Question: This sounds like a trivial question but I googled about it and found nothing that helped me.
Nothing gets printed in my console. It was working just fine yesterday. I haven't made any changes to my RAD.
Even the system.out statements do not get printed in the console. I debugged to make sure it hits the system.out statement.
I have confirmed that the console I am looking at for output is the console for the websphere as shown in the picture.
I am using RAD 8 and websphere app server7.

The log file(SystemOut.log)
'''
************ Start Display Current Environment ************
WebSphere Platform 7.0.0.11 [BASE 7.0.0.11 cf111021.10] running with process name 2UA2060KBLNode01CellUA2060KBLNode01\server1 and process id 2796
Host Operating System is Windows 7, version 6.1 build 7601 Service Pack 1
Java version = 1.6.0, Java Compiler = j9jit24, Java VM name = IBM J9 VM
was.install.root = C:\Program Files (x86)\IBM\SDP
untimesase_v7
user.install.root = C:\Program Files (x86)\IBM\SDP
untimesase_v7\profiles\AppSrv01
Java Home = C:\Program Files (x86)\IBM\SDP
untimesase_v7\java\jre
ws.ext.dirs = C:\Program Files (x86)\IBM\SDP
untimesase_v7/java/lib;C:\Program Files (x86)\IBM\SDP
untimesase_v7\profiles\AppSrv01/classes;C:\Program Files (x86)\IBM\SDP
untimesase_v7/classes;C:\Program Files (x86)\IBM\SDP
untimesase_v7/lib;C:\Program Files (x86)\IBM\SDP
untimesase_v7/installedChannels;C:\Program Files (x86)\IBM\SDP
untimesase_v7/lib/ext;C:\Program Files (x86)\IBM\SDP
untimesase_v7/web/help;C:\Program Files (x86)\IBM\SDP
untimesase_v7/deploytool/itp/plugins/com.ibm.etools.ejbdeploy/runtime
Classpath = C:\Program Files (x86)\IBM\SDP
untimesase_v7\profiles\AppSrv01/properties;C:\Program Files (x86)\IBM\SDP
untimesase_v7/properties;C:\Program Files (x86)\IBM\SDP
untimesase_v7/lib/startup.jar;C:\Program Files (x86)\IBM\SDP
untimesase_v7/lib/bootstrap.jar;C:\Program Files (x86)\IBM\SDP
untimesase_v7/lib/jsf-nls.jar;C:\Program Files (x86)\IBM\SDP
untimesase_v7/lib/lmproxy.jar;C:\Program Files (x86)\IBM\SDP
untimesase_v7/lib/urlprotocols.jar;C:\Program Files (x86)\IBM\SDP
untimesase_v7/deploytool/itp/batchboot.jar;C:\Program Files (x86)\IBM\SDP
untimesase_v7/deploytool/itp/batch2.jar;C:\Program Files (x86)\IBM\SDP
untimesase_v7/java/lib/tools.jar
Java Library path = C:\Program Files (x86)\IBM\SDP
untimesase_v7\java\jrein;.;C:\Program Files (x86)\IBM\SDP
untimesase_v7in;C:\Program Files (x86)\IBM\SDP
untimesase_v7\javain;C:\Program Files (x86)\IBM\SDP
untimesase_v7\java\jrein;C:pp\RPM0C0\product .2.0\client_1in;C:pp\RPM0C0\product .2.0\client_2;C:\Windows\system32;C:\Windows;C:\Windows\System32\Wbem;C:\Windows\System32\WindowsPowerShell1.0\;C:\Windows\idmu\common;C:\Windows\SysWow64;C:\Program Files (x86)\Common Files\Roxio Shared\DLLShared\;C:\Program Files (x86)\Common Files\Roxio Shared\DLLShared\;C:\Program Files (x86)\Common Files\Roxio Shared\9.0\DLLShared\;C:\Program Files\SlikSvnin\;C:\Program Files (x86)\Attachmate\Reflection\;C:\Program Files\TortoiseSVNin;
************* End Display Current Environment *************
[2/20/13 14:47:47:370 CST] 0000001e FfdcProvider W com.ibm.ws.ffdc.impl.FfdcProvider logIncident FFDC1003I: FFDC Incident emitted on C:\Program Files (x86)\IBM\SDP
untimesase_v7\profiles\AppSrv01\logs
fdc\server1_33fd33fd_13.02.20_14.47.47.3401796267326710681783.txt com.ibm.ws.webcontainer.filter.WebAppFilterChain.doFilter 89
[2/20/13 14:47:47:470 CST] 0000001e FfdcProvider W com.ibm.ws.ffdc.impl.FfdcProvider logIncident FFDC1003I: FFDC Incident emitted on C:\Program Files (x86)\IBM\SDP
untimesase_v7\profiles\AppSrv01\logs
fdc\server1_33fd33fd_13.02.20_14.47.47.400854812561247672408.txt com.ibm.ws.webcontainer.webapp.WebAppRequestDispatcher.dispatch 428
[2/20/13 14:47:47:500 CST] 0000001e servlet I com.ibm.ws.webcontainer.servlet.ServletWrapper init SRVE0242I: [TOPS-APP] [/TOPS-WEB-RB] [/errorhandling/error.jsp]: Initialization successful.
[2/20/13 14:48:30:422 CST] 0000001e servlet I com.ibm.ws.webcontainer.servlet.ServletWrapper init SRVE0242I: [TOPS-APP] [/TOPS-WEB-RB] [/F_login.jsp]: Initialization successful.
[2/20/13 14:48:32:392 CST] 0000001c servlet I com.ibm.ws.webcontainer.servlet.ServletWrapper init SRVE0242I: [TOPS-APP] [/TOPS-WEB-RB] [FilterProxyServlet]: Initialization successful.
[2/20/13 14:48:32:402 CST] 0000001c servlet I com.ibm.ws.webcontainer.servlet.ServletWrapper init SRVE0242I: [TOPS-APP] [/TOPS-WEB-RB] [/index.jsp]: Initialization successful.
[2/20/13 14:48:32:472 CST] 0000001c servlet I com.ibm.ws.webcontainer.servlet.ServletWrapper init SRVE0242I: [TOPS-APP] [/TOPS-WEB-RB] [/servicecentral/common/topMenu.jsp]: Initialization successful.
[2/20/13 14:48:32:512 CST] 0000001c servlet I com.ibm.ws.webcontainer.servlet.ServletWrapper init SRVE0242I: [TOPS-APP] [/TOPS-WEB-RB] [/servicecentral/common/sideMenu.jsp]: Initialization successful.
[2/20/13 14:48:32:522 CST] 0000001c DebugProxy I com.dps.nom.dops.util.DebugProxy invoke Calling public Map getIntlPlanningBlocks(...);
[2/20/13 14:48:32:792 CST] 0000001c HibernateAbst I com.dps.nom.dops.dao.hibernate.HibernateAbstractTOPSDAO createCriteria setting CacheMode.REFRESH, cacheable = false
[2/20/13 14:48:32:802 CST] 0000001c HibernateAbst I com.dps.nom.dops.dao.hibernate.HibernateAbstractTOPSDAO createCriteria setting CacheMode.REFRESH, cacheable = false
[2/20/13 14:48:32:932 CST] 0000001c DebugProxy I com.dps.nom.dops.util.DebugProxy invoke Exiting public Map getIntlPlanningBlocks(...); -- 410ms.
[2/20/13 14:48:32:932 CST] 0000001c DebugProxy I com.dps.nom.dops.util.DebugProxy closeSession flushing
[2/20/13 14:48:32:932 CST] 0000001c DebugProxy I com.dps.nom.dops.util.DebugProxy closeSession clearing
[2/20/13 14:48:32:932 CST] 0000001c DebugProxy I com.dps.nom.dops.util.DebugProxy closeSession closing
[2/20/13 14:48:32:942 CST] 0000001c DebugProxy I com.dps.nom.dops.util.DebugProxy invoke Calling public String getLatestIntl7DayJobId(...);
[2/20/13 14:48:32:992 CST] 0000001c DebugProxy I com.dps.nom.dops.util.DebugProxy invoke Exiting public String getLatestIntl7DayJobId(...); -- 50ms.
[2/20/13 14:48:32:992 CST] 0000001c DebugProxy I com.dps.nom.dops.util.DebugProxy closeSession flushing
[2/20/13 14:48:32:992 CST] 0000001c DebugProxy I com.dps.nom.dops.util.DebugProxy closeSession clearing
[2/20/13 14:48:33:002 CST] 0000001c DebugProxy I com.dps.nom.dops.util.DebugProxy closeSession closing
[2/20/13 14:48:33:032 CST] 0000001c servlet I com.ibm.ws.webcontainer.servlet.ServletWrapper init SRVE0242I: [TOPS-APP] [/TOPS-WEB-RB] [/servicecentral/common/displayErrors.jsp]: Initialization successful.
[2/20/13 14:48:33:052 CST] 0000001c servlet I com.ibm.ws.webcontainer.servlet.ServletWrapper init SRVE0242I: [TOPS-APP] [/TOPS-WEB-RB] [/servicecentral/main/indexDetails.jsp]: Initialization successful.
[2/20/13 14:48:33:082 CST] 0000001c servlet I com.ibm.ws.webcontainer.servlet.ServletWrapper init SRVE0242I: [TOPS-APP] [/TOPS-WEB-RB] [/servicecentral/common/bottomFooter.jsp]: Initialization successful.
[2/20/13 14:48:37:892 CST] 0000002f DebugProxy I com.dps.nom.dops.util.DebugProxy invoke Calling public String getLatestIntl7DayJobId(...);
[2/20/13 14:48:37:912 CST] 0000002f DebugProxy I com.dps.nom.dops.util.DebugProxy invoke Exiting public String getLatestIntl7DayJobId(...); -- 20ms.
[2/20/13 14:48:37:912 CST] 0000002f DebugProxy I com.dps.nom.dops.util.DebugProxy closeSession flushing
[2/20/13 14:48:37:922 CST] 0000002f DebugProxy I com.dps.nom.dops.util.DebugProxy closeSession clearing
[2/20/13 14:48:37:922 CST] 0000002f DebugProxy I com.dps.nom.dops.util.DebugProxy closeSession closing
[2/20/13 14:48:38:582 CST] 0000002f DebugProxy I com.dps.nom.dops.util.DebugProxy invoke Calling public boolean isItTime2ShutDownUpdates(...);
[2/20/13 14:48:38:632 CST] 0000002f DebugProxy I com.dps.nom.dops.util.DebugProxy invoke Exiting public boolean isItTime2ShutDownUpdates(...); -- 50ms.
[2/20/13 14:48:38:632 CST] 0000002f DebugProxy I com.dps.nom.dops.util.DebugProxy closeSession flushing
[2/20/13 14:48:38:632 CST] 0000002f DebugProxy I com.dps.nom.dops.util.DebugProxy closeSession clearing
[2/20/13 14:48:38:632 CST] 0000002f DebugProxy I com.dps.nom.dops.util.DebugProxy closeSession closing
[2/20/13 14:48:38:642 CST] 0000002f DebugProxy I com.dps.nom.dops.util.DebugProxy invoke Calling public String getLatestIntl7DayJobId(...);
[2/20/13 14:48:40:762 CST] 0000002f DebugProxy I com.dps.nom.dops.util.DebugProxy invoke Exiting public String getLatestIntl7DayJobId(...); -- 2120ms.
[2/20/13 14:48:40:772 CST] 0000002f DebugProxy I com.dps.nom.dops.util.DebugProxy closeSession flushing
[2/20/13 14:48:40:772 CST] 0000002f DebugProxy I com.dps.nom.dops.util.DebugProxy closeSession clearing
[2/20/13 14:48:40:772 CST] 0000002f DebugProxy I com.dps.nom.dops.util.DebugProxy closeSession closing
[2/20/13 14:48:40:842 CST] 0000002f servlet I com.ibm.ws.webcontainer.servlet.ServletWrapper init SRVE0242I: [TOPS-APP] [/TOPS-WEB-RB] [/servicecentral/international/routing/add_routing/route_mode_selection.jsp]: Initialization successful.
[2/20/13 14:48:47:333 CST] 0000002f DebugProxy I com.dps.nom.dops.util.DebugProxy invoke Calling public Date getCurrentDateFromDBSysDate(...);
[2/20/13 14:48:47:403 CST] 0000002f DebugProxy I com.dps.nom.dops.util.DebugProxy invoke Exiting public Date getCurrentDateFromDBSysDate(...); -- 60ms.
[2/20/13 14:48:47:413 CST] 0000002f DebugProxy I com.dps.nom.dops.util.DebugProxy closeSession flushing
[2/20/13 14:48:47:413 CST] 0000002f DebugProxy I com.dps.nom.dops.util.DebugProxy closeSession clearing
[2/20/13 14:48:47:413 CST] 0000002f DebugProxy I com.dps.nom.dops.util.DebugProxy closeSession closing
[2/20/13 14:48:47:423 CST] 0000002f DebugProxy I com.dps.nom.dops.util.DebugProxy invoke Calling public String getLatestIntl7DayJobId(...);
[2/20/13 14:48:47:453 CST] 0000002f DebugProxy I com.dps.nom.dops.util.DebugProxy invoke Exiting public String getLatestIntl7DayJobId(...); -- 30ms.
[2/20/13 14:48:47:463 CST] 0000002f DebugProxy I com.dps.nom.dops.util.DebugProxy closeSession flushing
[2/20/13 14:48:47:463 CST] 0000002f DebugProxy I com.dps.nom.dops.util.DebugProxy closeSession clearing
[2/20/13 14:48:47:463 CST] 0000002f DebugProxy I com.dps.nom.dops.util.DebugProxy closeSession closing
[2/20/13 14:48:47:503 CST] 0000002f servlet I com.ibm.ws.webcontainer.servlet.ServletWrapper init SRVE0242I: [TOPS-APP] [/TOPS-WEB-RB] [/servicecentral/international/routing/add_routing/enter_routing_info.jsp]: Initialization successful.
[2/20/13 14:48:47:553 CST] 0000002f servlet I com.ibm.ws.webcontainer.servlet.ServletWrapper init SRVE0242I: [TOPS-APP] [/TOPS-WEB-RB] [/servicecentral/common/singleFacilitySelect.jsp]: Initialization successful.
[2/20/13 14:48:47:577 CST] 0000002f DebugProxy I com.dps.nom.dops.util.DebugProxy invoke Calling public FacilityTO[] getFacilities(...);
[2/20/13 14:48:47:655 CST] 0000002f HibernateAbst I com.dps.nom.dops.dao.hibernate.HibernateAbstractTOPSDAO createCriteria setting CacheMode.REFRESH, cacheable = false
[2/20/13 14:48:47:665 CST] 0000002f HibernateAbst I com.dps.nom.dops.dao.hibernate.HibernateAbstractTOPSDAO createCriteria setting CacheMode.REFRESH, cacheable = false
[2/20/13 14:48:47:845 CST] 0000002f DebugProxy I com.dps.nom.dops.util.DebugProxy invoke Exiting public FacilityTO[] getFacilities(...); -- 266ms.
[2/20/13 14:48:47:845 CST] 0000002f DebugProxy I com.dps.nom.dops.util.DebugProxy closeSession flushing
[2/20/13 14:48:47:845 CST] 0000002f DebugProxy I com.dps.nom.dops.util.DebugProxy closeSession clearing
[2/20/13 14:48:47:845 CST] 0000002f DebugProxy I com.dps.nom.dops.util.DebugProxy closeSession closing
[2/20/13 14:48:47:895 CST] 0000002f servlet I com.ibm.ws.webcontainer.servlet.ServletWrapper init SRVE0242I: [TOPS-APP] [/TOPS-WEB-RB] [/servicecentral/common/selectEntityTile.jsp]: Initialization successful.
[2/20/13 14:48:47:925 CST] 0000002f DebugProxy I com.dps.nom.dops.util.DebugProxy invoke Calling public FacilityTO[] getFacilities(...);
[2/20/13 14:48:48:015 CST] 0000002f HibernateAbst I com.dps.nom.dops.dao.hibernate.HibernateAbstractTOPSDAO createCriteria setting CacheMode.REFRESH, cacheable = false
[2/20/13 14:48:48:015 CST] 0000002f HibernateAbst I com.dps.nom.dops.dao.hibernate.HibernateAbstractTOPSDAO createCriteria setting CacheMode.REFRESH, cacheable = false
[2/20/13 14:48:49:365 CST] 0000002f DebugProxy I com.dps.nom.dops.util.DebugProxy invoke Exiting public FacilityTO[] getFacilities(...); -- 1430ms.
[2/20/13 14:48:49:365 CST] 0000002f DebugProxy I com.dps.nom.dops.util.DebugProxy closeSession flushing
[2/20/13 14:48:49:365 CST] 0000002f DebugProxy I com.dps.nom.dops.util.DebugProxy closeSession clearing
[2/20/13 14:48:49:375 CST] 0000002f DebugProxy I com.dps.nom.dops.util.DebugProxy closeSession closing
[2/20/13 14:48:49:465 CST] 0000002f DebugProxy I com.dps.nom.dops.util.DebugProxy invoke Calling public String[] getInternationalMailClasses(...);
[2/20/13 14:48:49:465 CST] 0000002f HibernateAbst I com.dps.nom.dops.dao.hibernate.HibernateAbstractTOPSDAO createCriteria setting CacheMode.REFRESH, cacheable = false
[2/20/13 14:48:49:465 CST] 0000002f HibernateAbst I com.dps.nom.dops.dao.hibernate.HibernateAbstractTOPSDAO createCriteria setting CacheMode.REFRESH, cacheable = false
[2/20/13 14:48:49:615 CST] 0000002f DebugProxy I com.dps.nom.dops.util.DebugProxy invoke Exiting public String[] getInternationalMailClasses(...); -- 150ms.
[2/20/13 14:48:49:625 CST] 0000002f DebugProxy I com.dps.nom.dops.util.DebugProxy closeSession flushing
[2/20/13 14:48:49:625 CST] 0000002f DebugProxy I com.dps.nom.dops.util.DebugProxy closeSession clearing
[2/20/13 14:48:49:625 CST] 0000002f DebugProxy I com.dps.nom.dops.util.DebugProxy closeSession closing
[2/20/13 14:48:49:665 CST] 0000002f servlet I com.ibm.ws.webcontainer.servlet.ServletWrapper init SRVE0242I: [TOPS-APP] [/TOPS-WEB-RB] [/servicecentral/common/mailHandlingCodesSelect.jsp]: Initialization successful.
[2/20/13 14:48:59:426 CST] 0000001b DebugProxy I com.dps.nom.dops.util.DebugProxy invoke Calling public boolean isItTime2ShutDownUpdates(...);
[2/20/13 14:48:59:466 CST] 0000001b DebugProxy I com.dps.nom.dops.util.DebugProxy invoke Exiting public boolean isItTime2ShutDownUpdates(...); -- 40ms.
[2/20/13 14:48:59:476 CST] 0000001b DebugProxy I com.dps.nom.dops.util.DebugProxy closeSession flushing
[2/20/13 14:48:59:476 CST] 0000001b DebugProxy I com.dps.nom.dops.util.DebugProxy closeSession clearing
[2/20/13 14:48:59:476 CST] 0000001b DebugProxy I com.dps.nom.dops.util.DebugProxy closeSession closing
[2/20/13 14:48:59:486 CST] 0000001b DebugProxy I com.dps.nom.dops.util.DebugProxy invoke Calling public String getLatestIntl7DayJobId(...);
[2/20/13 14:48:59:506 CST] 0000001b DebugProxy I com.dps.nom.dops.util.DebugProxy invoke Exiting public String getLatestIntl7DayJobId(...); -- 20ms.
[2/20/13 14:48:59:516 CST] 0000001b DebugProxy I com.dps.nom.dops.util.DebugProxy closeSession flushing
[2/20/13 14:48:59:516 CST] 0000001b DebugProxy I com.dps.nom.dops.util.DebugProxy closeSession clearing
[2/20/13 14:48:59:516 CST] 0000001b DebugProxy I com.dps.nom.dops.util.DebugProxy closeSession closing
[2/20/13 14:49:03:786 CST] 0000001b ***SystemOut O Hi***
[2/20/13 14:49:03:786 CST] 0000001b DebugProxy I com.dps.nom.dops.util.DebugProxy invoke Calling public String getLatestIntl7DayJobId(...);
[2/20/13 14:49:03:816 CST] 0000001b DebugProxy I com.dps.nom.dops.util.DebugProxy invoke Exiting public String getLatestIntl7DayJobId(...); -- 30ms.
[2/20/13 14:49:03:816 CST] 0000001b DebugProxy I com.dps.nom.dops.util.DebugProxy closeSession flushing
[2/20/13 14:49:03:816 CST] 0000001b DebugProxy I com.dps.nom.dops.util.DebugProxy closeSession clearing
[2/20/13 14:49:03:816 CST] 0000001b DebugProxy I com.dps.nom.dops.util.DebugProxy closeSession closing
[2/20/13 14:49:03:856 CST] 0000001b servlet I com.ibm.ws.webcontainer.servlet.ServletWrapper init SRVE0242I: [TOPS-APP] [/TOPS-WEB-RB] [/servicecentral/international/interline/add_interline_routes.jsp]: Initialization successful.
[2/20/13 14:49:04:926 CST] 0000001b DebugProxy I com.dps.nom.dops.util.DebugProxy invoke Calling public AggregateMailClassTO[] getAggregateMailClassesForDomestic(...);
[2/20/13 14:49:04:926 CST] 0000001b DebugProxy I com.dps.nom.dops.util.DebugProxy invoke Calling public AggregateMailClassTO[] getAggregateMailClassesForDomestic(...);
[2/20/13 14:49:04:936 CST] 0000001b HibernateAbst I com.dps.nom.dops.dao.hibernate.HibernateAbstractTOPSDAO createCriteria setting CacheMode.REFRESH, cacheable = false
[2/20/13 14:49:04:936 CST] 0000001b HibernateAbst I com.dps.nom.dops.dao.hibernate.HibernateAbstractTOPSDAO createCriteria setting CacheMode.REFRESH, cacheable = false
[2/20/13 14:49:05:056 CST] 0000001b DebugProxy I com.dps.nom.dops.util.DebugProxy invoke Exiting public AggregateMailClassTO[] getAggregateMailClassesForDomestic(...); -- 120ms.
[2/20/13 14:49:05:056 CST] 0000001b DebugProxy I com.dps.nom.dops.util.DebugProxy closeSession flushing
[2/20/13 14:49:05:066 CST] 0000001b DebugProxy I com.dps.nom.dops.util.DebugProxy closeSession clearing
[2/20/13 14:49:05:066 CST] 0000001b DebugProxy I com.dps.nom.dops.util.DebugProxy closeSession closing
[2/20/13 14:49:05:066 CST] 0000001b DebugProxy I com.dps.nom.dops.util.DebugProxy invoke Exiting public AggregateMailClassTO[] getAggregateMailClassesForDomestic(...); -- 140ms.
[2/20/13 14:49:05:076 CST] 0000001b DebugProxy I com.dps.nom.dops.util.DebugProxy closeSession flushing
[2/20/13 14:49:05:076 CST] 0000001b DebugProxy I com.dps.nom.dops.util.DebugProxy closeSession clearing
[2/20/13 14:49:05:086 CST] 0000001b DebugProxy I com.dps.nom.dops.util.DebugProxy closeSession closing
'''
I couldn't figure out what was causing this problem. So I ended up deleting the server and recreating it. This solved the issue. So I guess there was some kind of configuration change to the server that was required.
Any answer will still be appreciated.
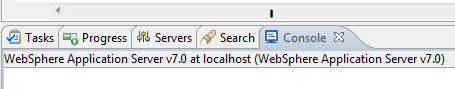
Answer: I solved this problem in two ways:
1. Initially, I just deleted the server instance and recreated it all over again.
2. Rick clicked the RAD/Eclipse icon and selected "Run as administrator".
If you want to start your Rad or eclipse instance as an administrator by default, do the following:
'''
Right click on the shortcut > Properties > Advanced > check the box "Always run as
administrator > OK > Apply > OK
'''